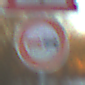
Verkehrszeichen: Ueberholverbot
Zusatzzeichen oben: Gefahrenstelle
Umgebung: Outdoor, Nature
Tageszeit: SunriseSunset
Wetter: Clear
Licht: Natural
Jahreszeit: Winter
Kontrast: LowContrast